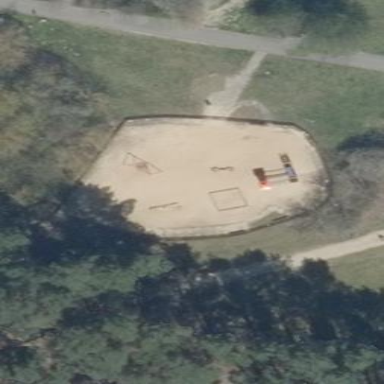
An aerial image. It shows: Playground area for leisure activities on the land.